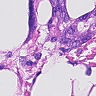
Metastatic tissue present: yes